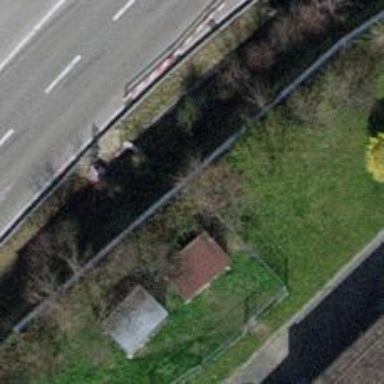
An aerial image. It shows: Wall barrier.